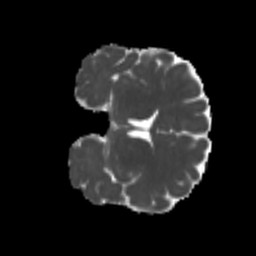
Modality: MD
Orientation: coronal
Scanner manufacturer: siemens
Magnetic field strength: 3 T
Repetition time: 4 s
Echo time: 0.0594 s